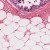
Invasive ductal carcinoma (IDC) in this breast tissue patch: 0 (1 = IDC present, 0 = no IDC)